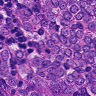
Metastatic tissue present: yes